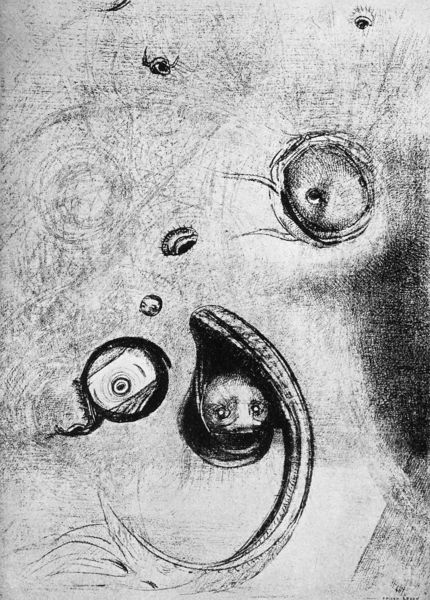
Titel: „La Tentation de Saint-Antoine“ (Dritte Ausgabe)
Künstler: Odilon Redon
Schlagwörter: dunkel, feder, meer, schatten, vogel, weiß, geschwungen, grau, mund, schwarz, skizze, zeichnung, tier, tiere, augen, spiegel, auge, figur, höhle, kreis, rund, schnabel, bogen, studie, grafik, weis, figuren, brauen, wimpern, ozean, tusche, druck, schwarz weiss, schraffur, radierung, stich, gefangen, punkt, schraffiert, fisch, undeutlich, schwebend, flosse, kamera